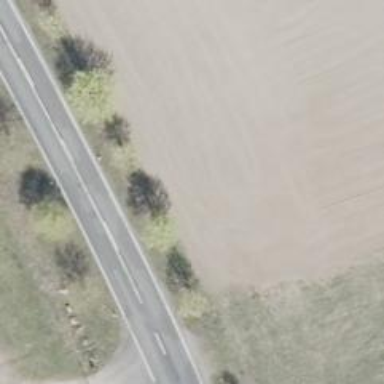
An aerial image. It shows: Row of broadleaved trees.